Aerial crown-view tile of a tropical tree (Barro Colorado Island, Panama), acquired 20240611:
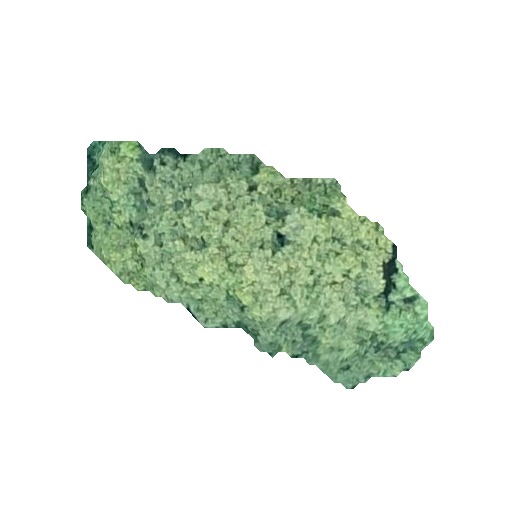
Species: Apeiba tibourbou
GBIF accepted scientific name: Apeiba tibourbou
Crown area: 82.457 m²